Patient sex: F
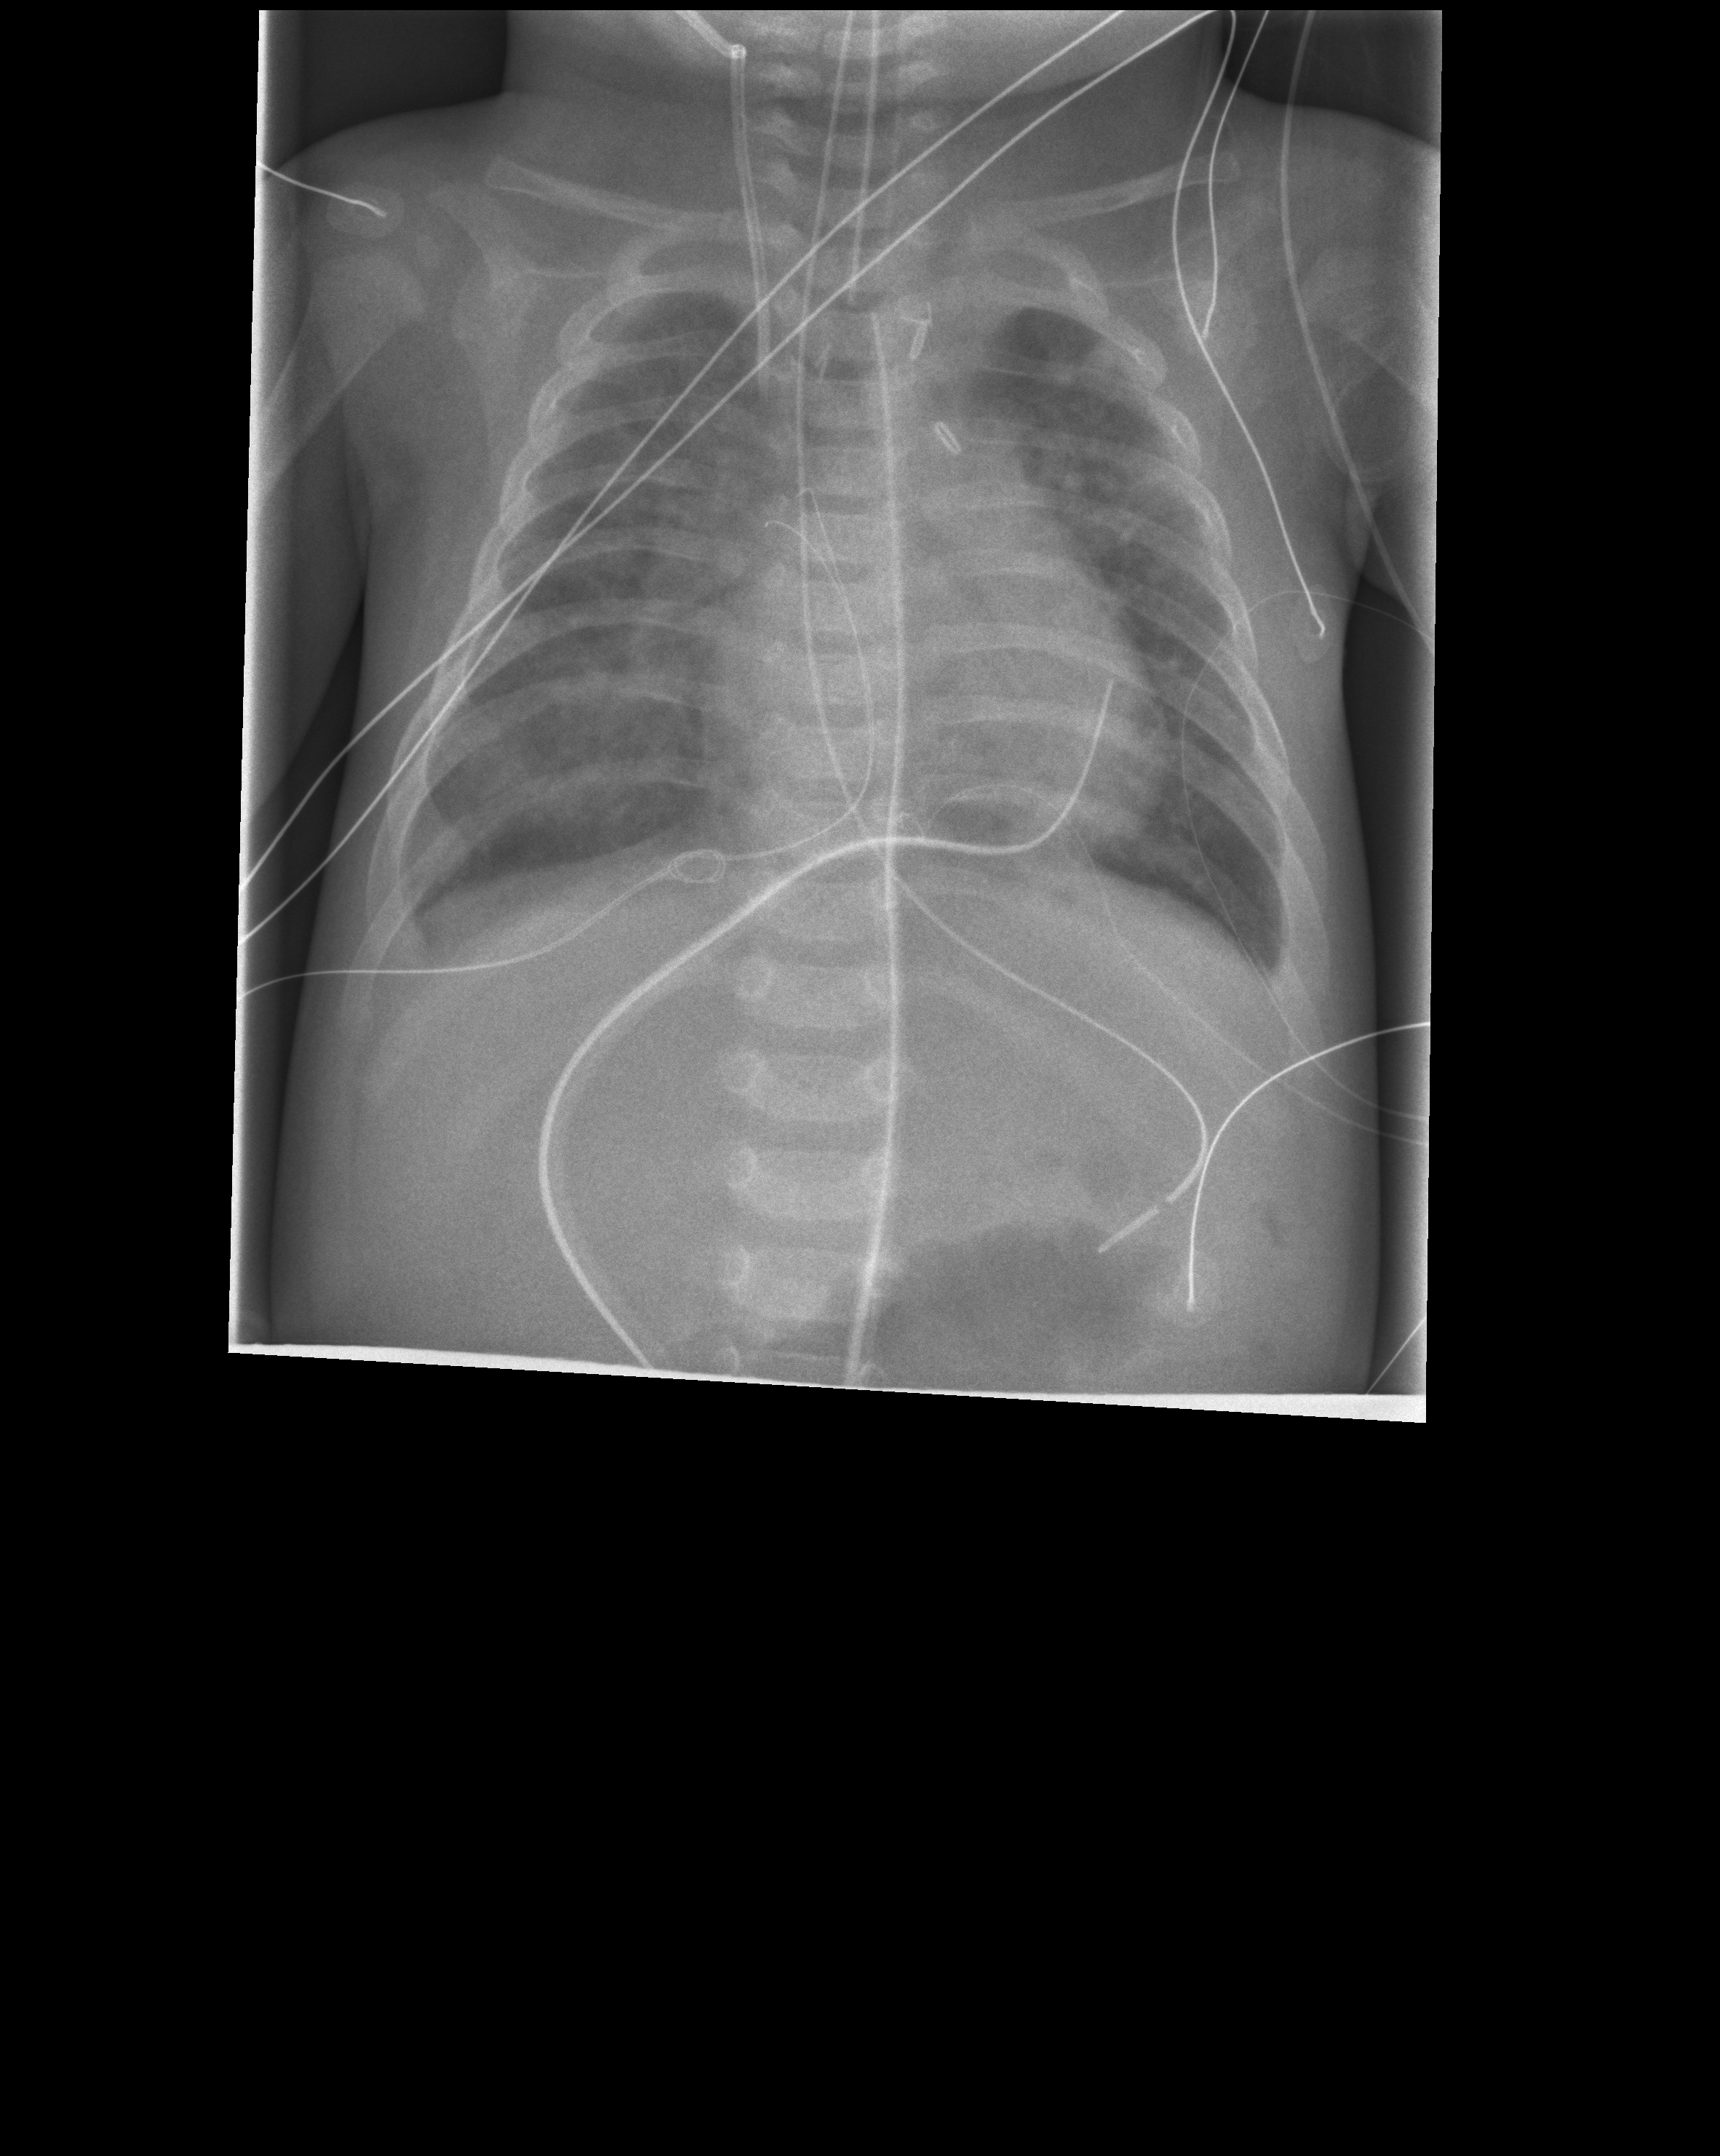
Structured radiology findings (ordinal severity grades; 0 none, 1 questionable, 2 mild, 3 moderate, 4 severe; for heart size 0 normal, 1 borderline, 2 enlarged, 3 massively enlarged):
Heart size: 0
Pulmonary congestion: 3
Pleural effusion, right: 0
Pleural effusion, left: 0
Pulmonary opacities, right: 2
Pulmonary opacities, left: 2
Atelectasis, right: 0
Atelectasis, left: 0